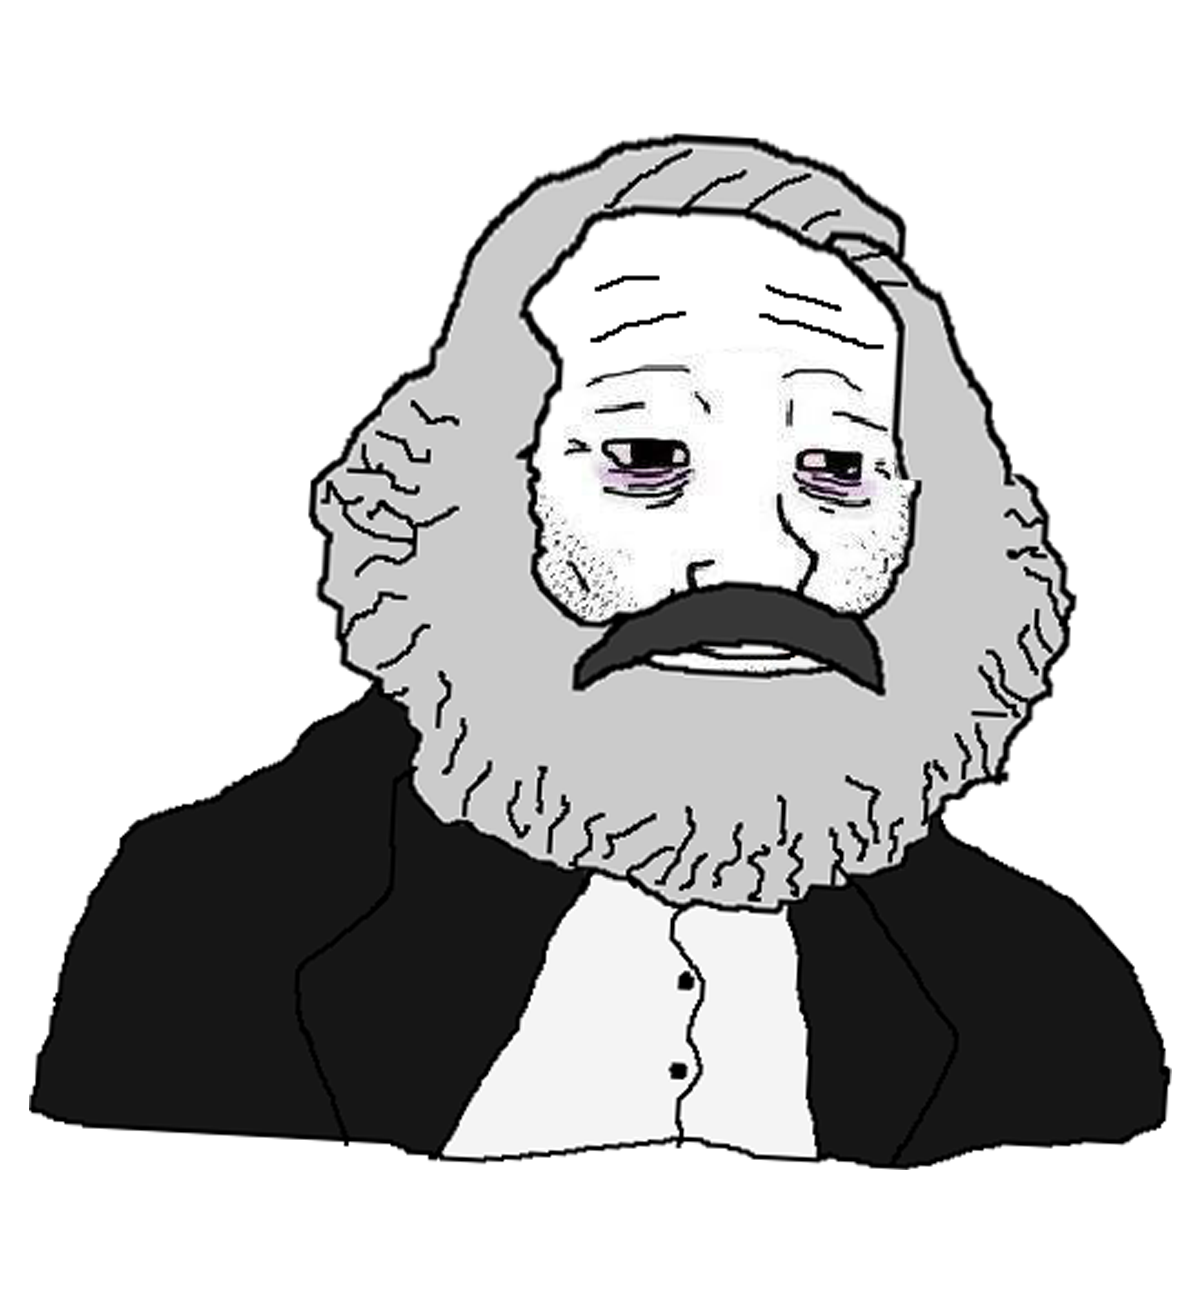
Label: 5_Doomer